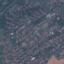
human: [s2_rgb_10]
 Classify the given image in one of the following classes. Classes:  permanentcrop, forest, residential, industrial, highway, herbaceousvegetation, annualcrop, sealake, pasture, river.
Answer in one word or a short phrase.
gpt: Residential